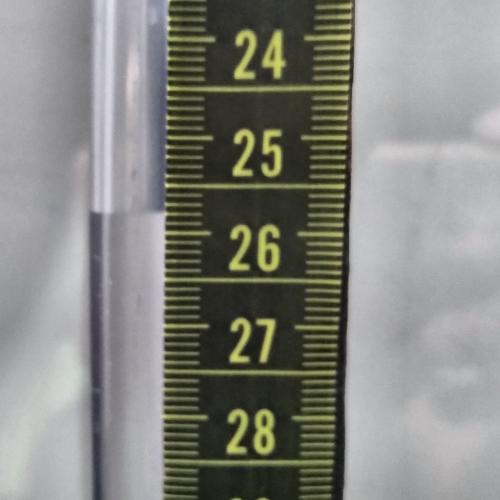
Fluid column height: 25.8 cm